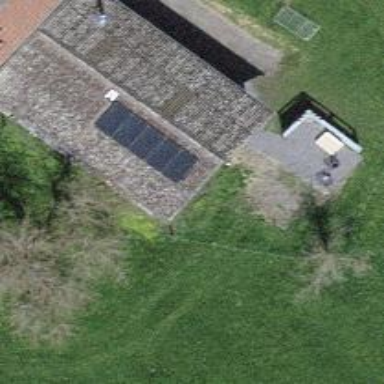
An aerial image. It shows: Solar photovoltaic panel generator.